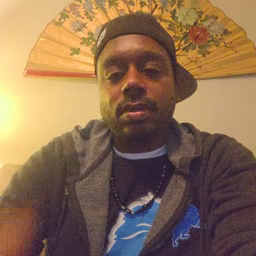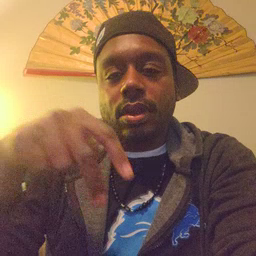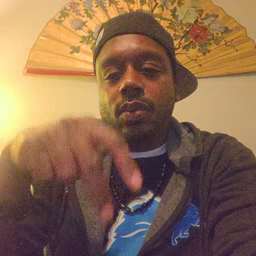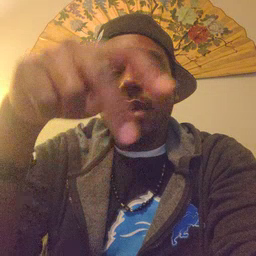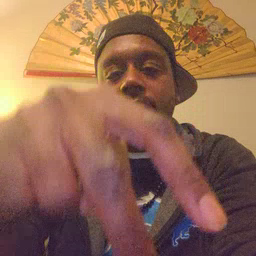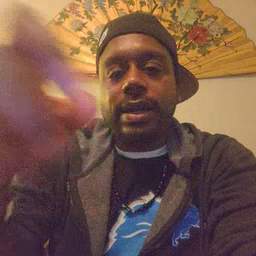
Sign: ride